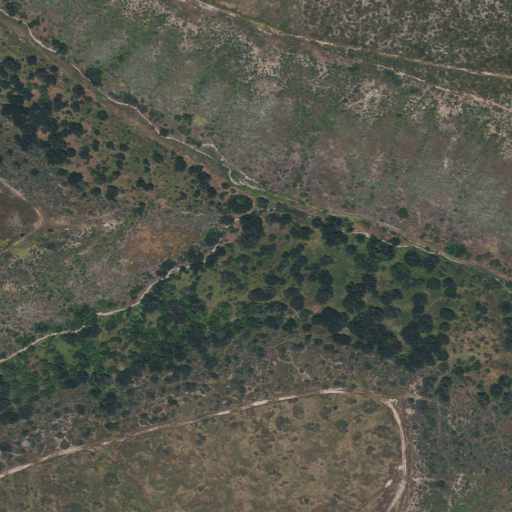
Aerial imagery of valley in California named Finger Canyon containing shrub and grassland